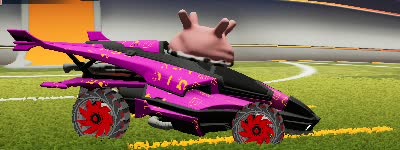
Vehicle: aftershock